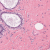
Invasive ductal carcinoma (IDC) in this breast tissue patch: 0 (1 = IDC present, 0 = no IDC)